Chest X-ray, PA view. Patient: 48 years old, sex M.
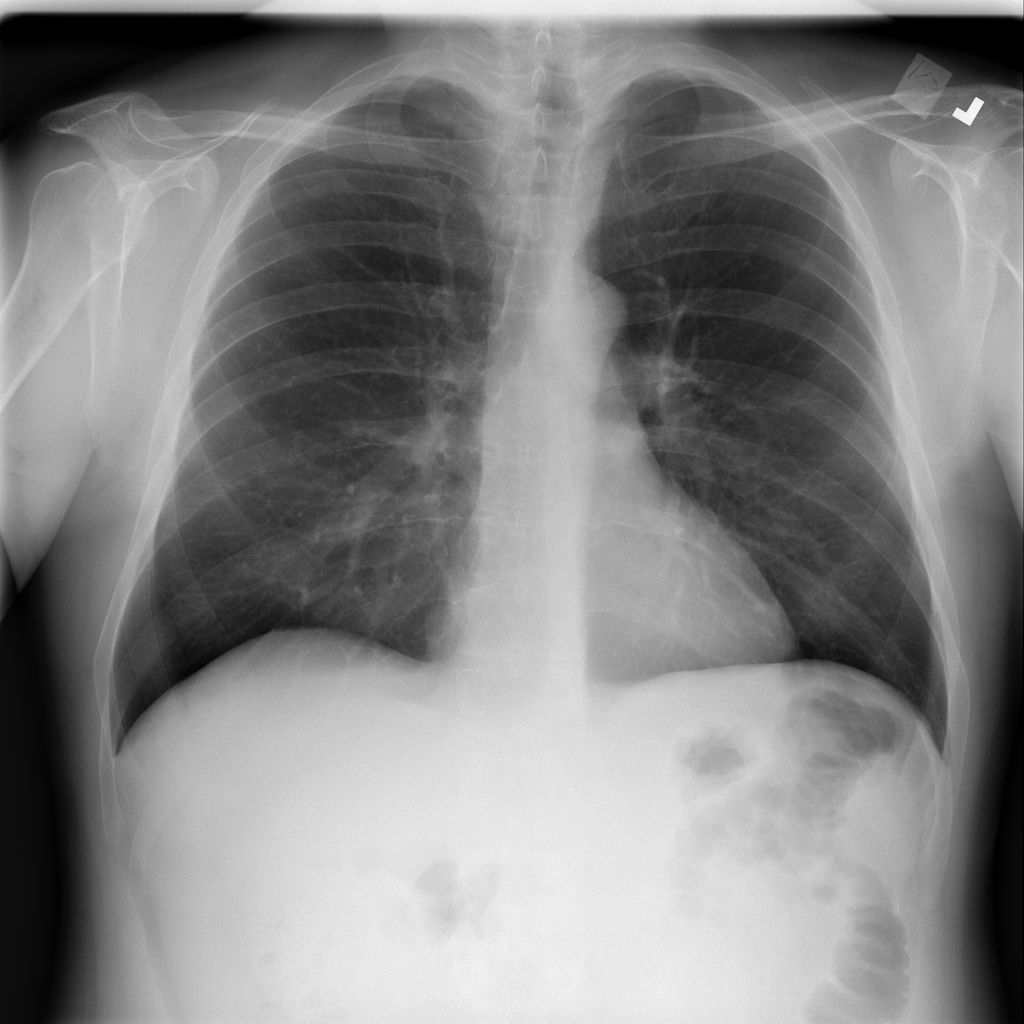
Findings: No Finding